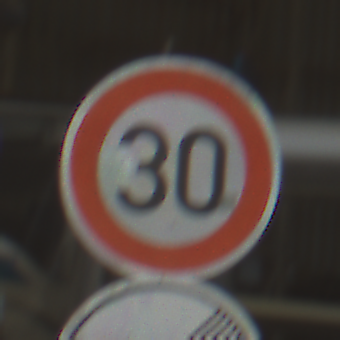
Verkehrszeichen: Geschwindigkeit30
Zusatzzeichen unten: EndeUeberholverbotKraftfahrzeuge
Umgebung: Indoor, Urban
Tageszeit: Midday
Wetter: NotSpecified
Licht: Natural
Jahreszeit: NotSpecified
Kontrast: MediumContrast